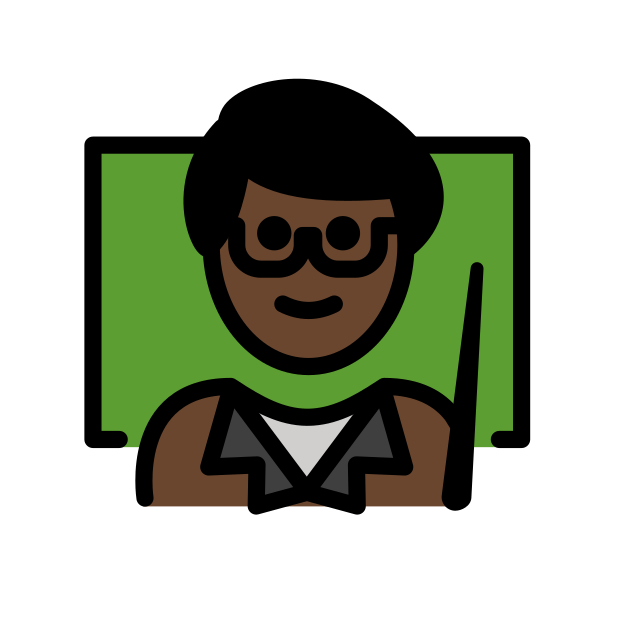
man teacher: dark skin tone